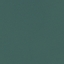
Label: SeaLake